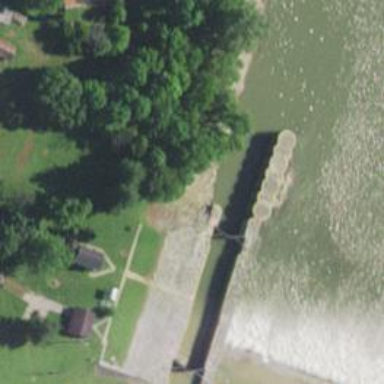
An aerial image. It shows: Lock gate along waterway.